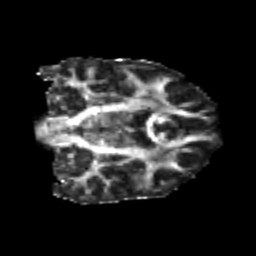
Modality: FA
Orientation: coronal
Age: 21
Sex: male
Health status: healthy
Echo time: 0.074 s